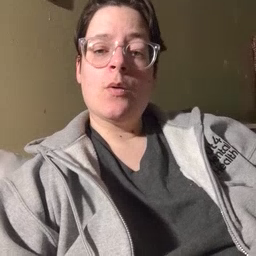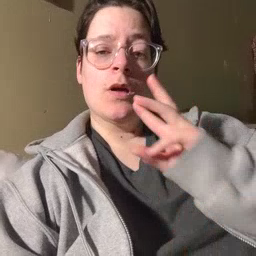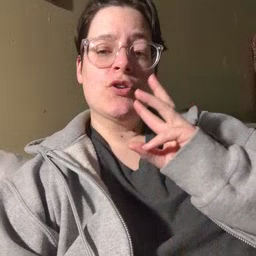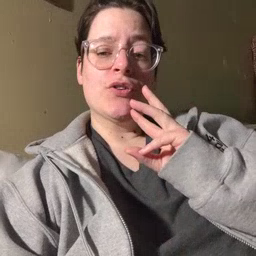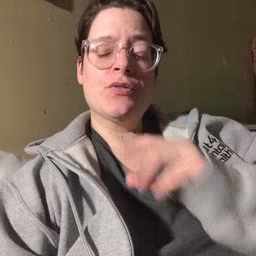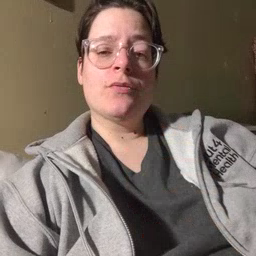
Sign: water